Question:
from the above image,how can remove the white space surrounding the image
imageview layout is
'''
<ImageView android:id="@+id/list_image"
android:layout_width="@android:dimen/app_icon_size"
android:layout_height="@android:dimen/app_icon_size"
android:layout_gravity="center_vertical"
android:scaleType="fitCenter"/>
'''
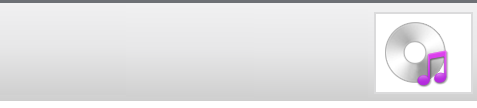
Answer: Add to your image 'android:adjustViewBounds=true'
If still not working, change layout size to 'wrap_content'